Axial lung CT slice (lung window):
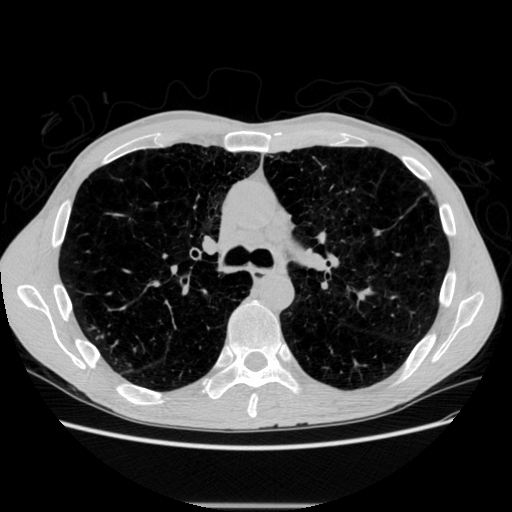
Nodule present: no